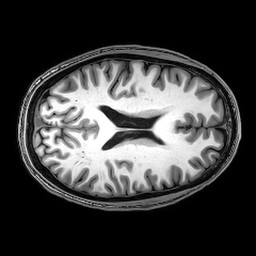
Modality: T1w
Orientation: axial
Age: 25
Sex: male
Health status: healthy
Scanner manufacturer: philips
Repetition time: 0.008165 s
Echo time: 0.00374 s